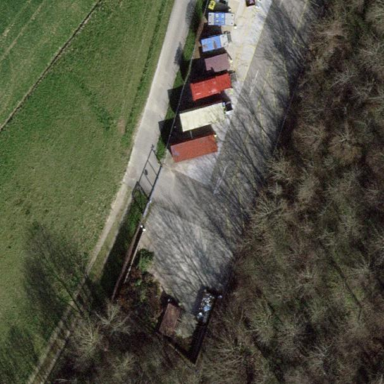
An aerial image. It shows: Recycling center.